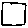
Label: square